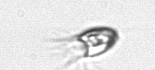
Label: Balanion